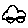
Label: car